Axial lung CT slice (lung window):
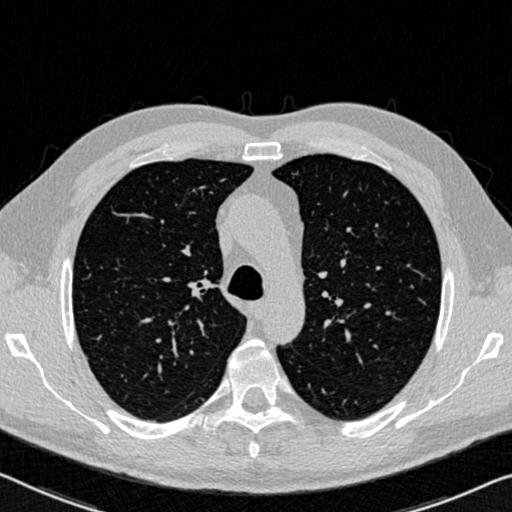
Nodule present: no